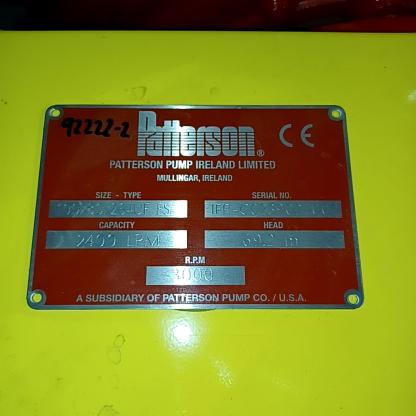
Klasa: tabliczka-znamionowa